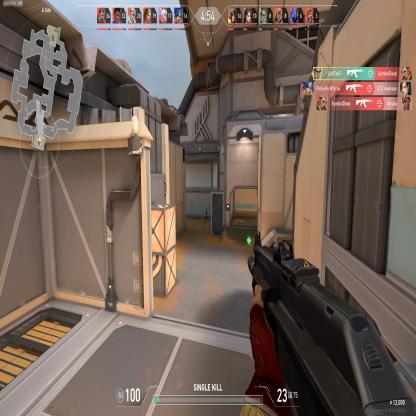
Label: enemy